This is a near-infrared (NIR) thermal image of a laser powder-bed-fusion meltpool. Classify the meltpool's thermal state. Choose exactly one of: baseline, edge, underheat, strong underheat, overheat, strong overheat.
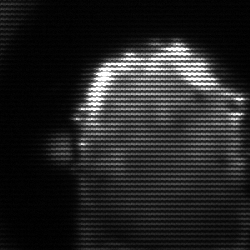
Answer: baseline